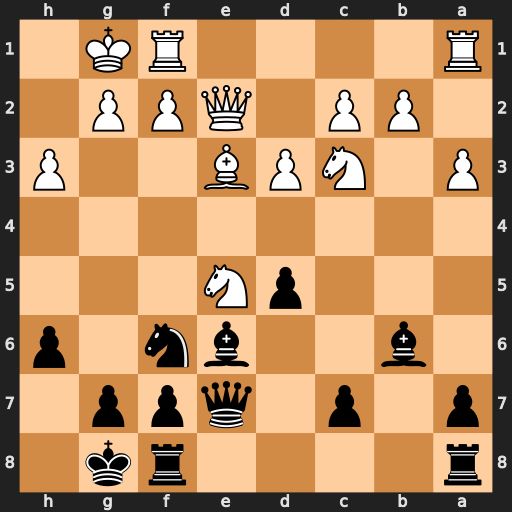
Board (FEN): r4rk1/p1p1qpp1/1b2bn1p/3pN3/8/P1NPB2P/1PP1QPP1/R4RK1
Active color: b
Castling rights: -
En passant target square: -
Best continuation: d4 Nc6 Qd7 Nxd4 Bxd4 Bxd4 Qxd4